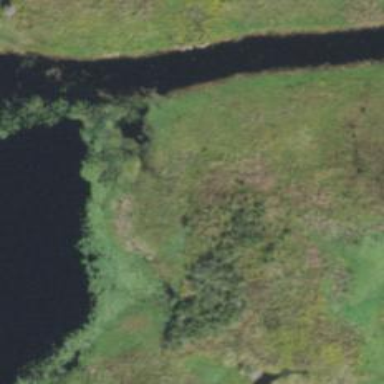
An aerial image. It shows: Marsh wetland.